Field crop: maize
Growth stage: 2
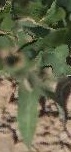
Species: maize